Field crop: maize
Growth stage: 2
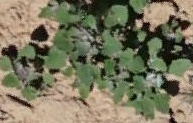
Species: chenopodium